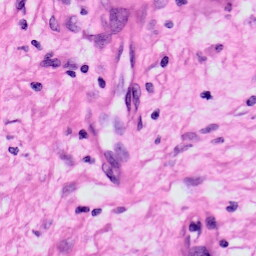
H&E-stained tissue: Skin